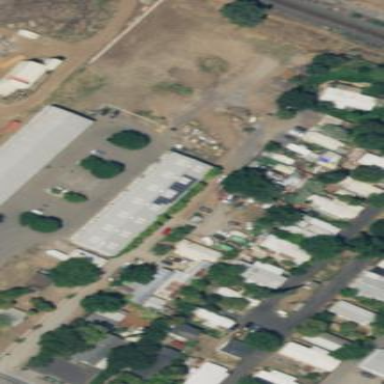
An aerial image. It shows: Warehouse building.